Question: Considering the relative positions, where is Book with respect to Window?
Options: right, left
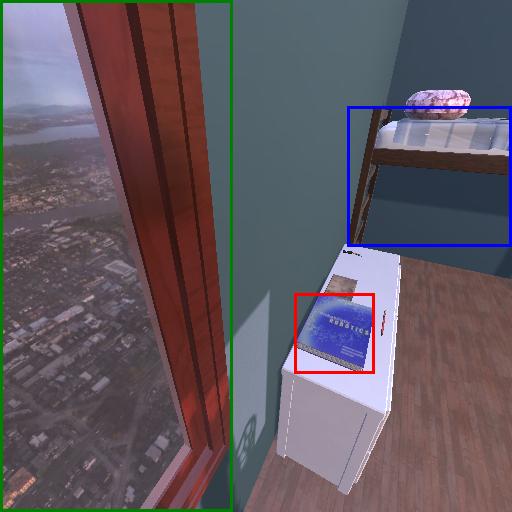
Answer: right